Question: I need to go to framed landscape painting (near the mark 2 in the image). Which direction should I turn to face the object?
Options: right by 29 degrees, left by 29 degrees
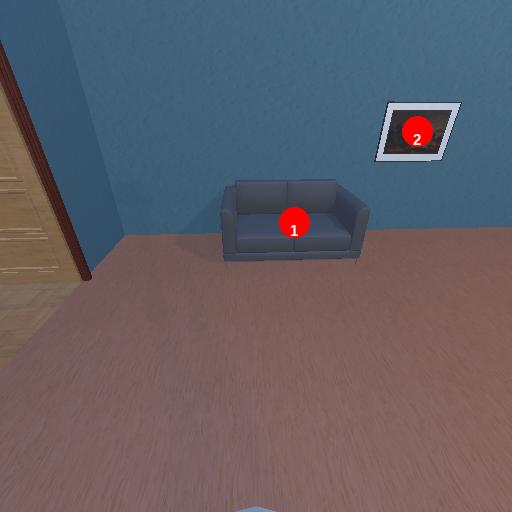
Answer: right by 29 degrees